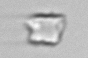
Label: detritus_transparent